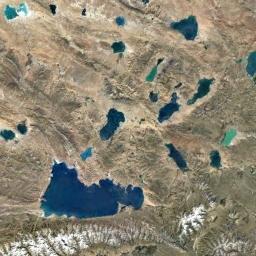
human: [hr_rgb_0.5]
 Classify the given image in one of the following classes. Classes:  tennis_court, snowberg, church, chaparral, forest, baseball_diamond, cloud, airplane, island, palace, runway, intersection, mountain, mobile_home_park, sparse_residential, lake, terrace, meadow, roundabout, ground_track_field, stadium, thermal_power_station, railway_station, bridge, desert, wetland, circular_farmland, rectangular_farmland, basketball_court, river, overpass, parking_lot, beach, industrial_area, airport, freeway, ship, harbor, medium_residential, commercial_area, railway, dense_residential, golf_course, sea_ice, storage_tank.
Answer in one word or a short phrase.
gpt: lake